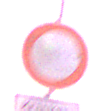
Verkehrszeichen: VerbotFahrzeugeAllerArt
Zusatzzeichen unten: BesondereFahrzeugeUndTransportgueter4
Umgebung: Outdoor, Urban
Tageszeit: SunriseSunset
Wetter: PartlyCloudy
Licht: Natural
Jahreszeit: NotSpecified
Kontrast: MediumContrast